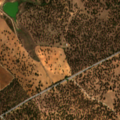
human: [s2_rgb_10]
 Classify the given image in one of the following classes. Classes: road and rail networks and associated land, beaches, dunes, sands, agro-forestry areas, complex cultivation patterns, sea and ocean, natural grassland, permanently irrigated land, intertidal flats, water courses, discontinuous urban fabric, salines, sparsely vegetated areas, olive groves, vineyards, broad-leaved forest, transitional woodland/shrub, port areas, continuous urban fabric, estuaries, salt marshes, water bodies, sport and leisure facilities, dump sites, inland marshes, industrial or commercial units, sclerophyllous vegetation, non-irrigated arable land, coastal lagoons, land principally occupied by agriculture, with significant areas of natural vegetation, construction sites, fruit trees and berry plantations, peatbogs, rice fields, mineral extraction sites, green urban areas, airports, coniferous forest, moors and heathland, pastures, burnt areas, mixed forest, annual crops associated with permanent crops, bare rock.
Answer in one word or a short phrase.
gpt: permanently irrigated land, vineyards, agro-forestry areas